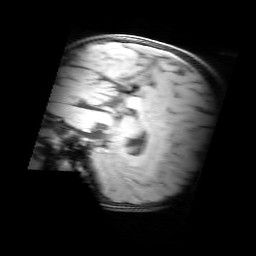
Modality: MP2RAGE
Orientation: sagittal
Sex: female
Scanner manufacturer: siemens
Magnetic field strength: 3 T
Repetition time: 5 s
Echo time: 0.00355 s